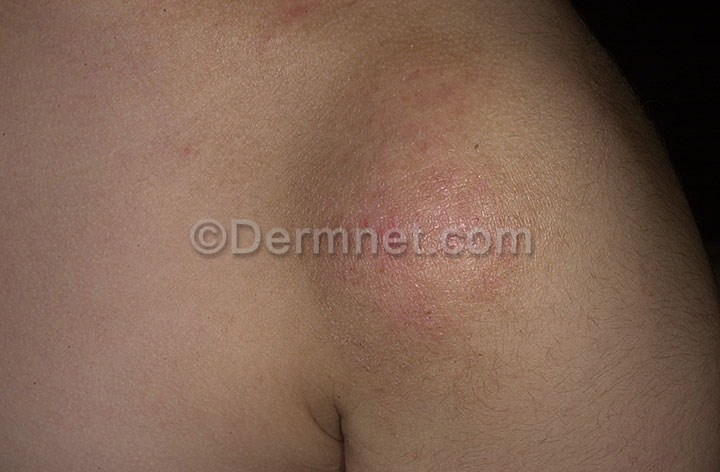
Disease: Atopic Dermatitis Photos